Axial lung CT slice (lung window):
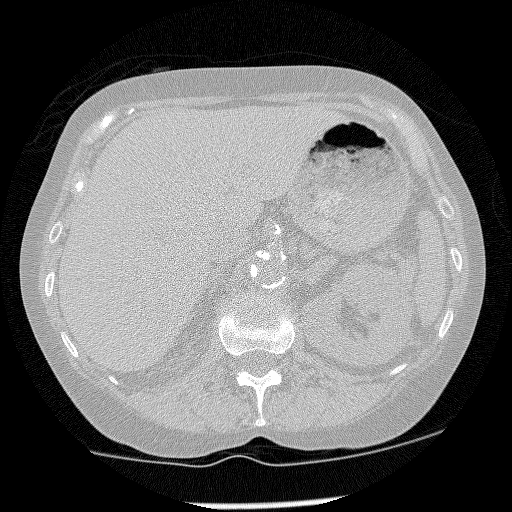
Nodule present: no